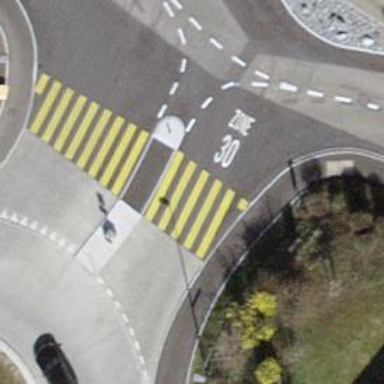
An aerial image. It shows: Uncontrolled zebra crossing with central island.